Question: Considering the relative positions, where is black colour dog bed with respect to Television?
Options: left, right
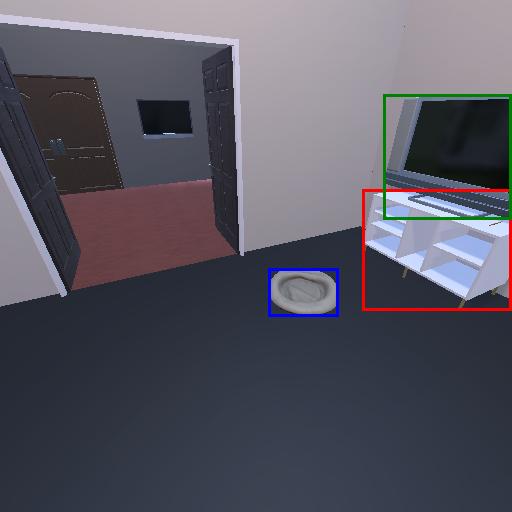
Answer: left